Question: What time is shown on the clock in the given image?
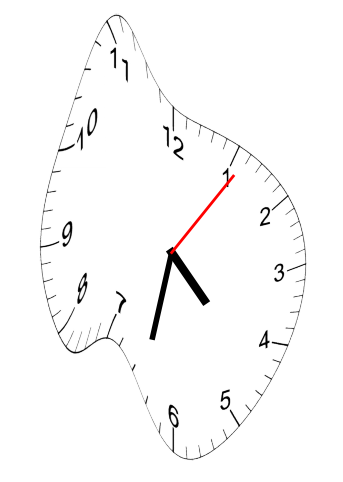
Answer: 04:32:06